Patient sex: M
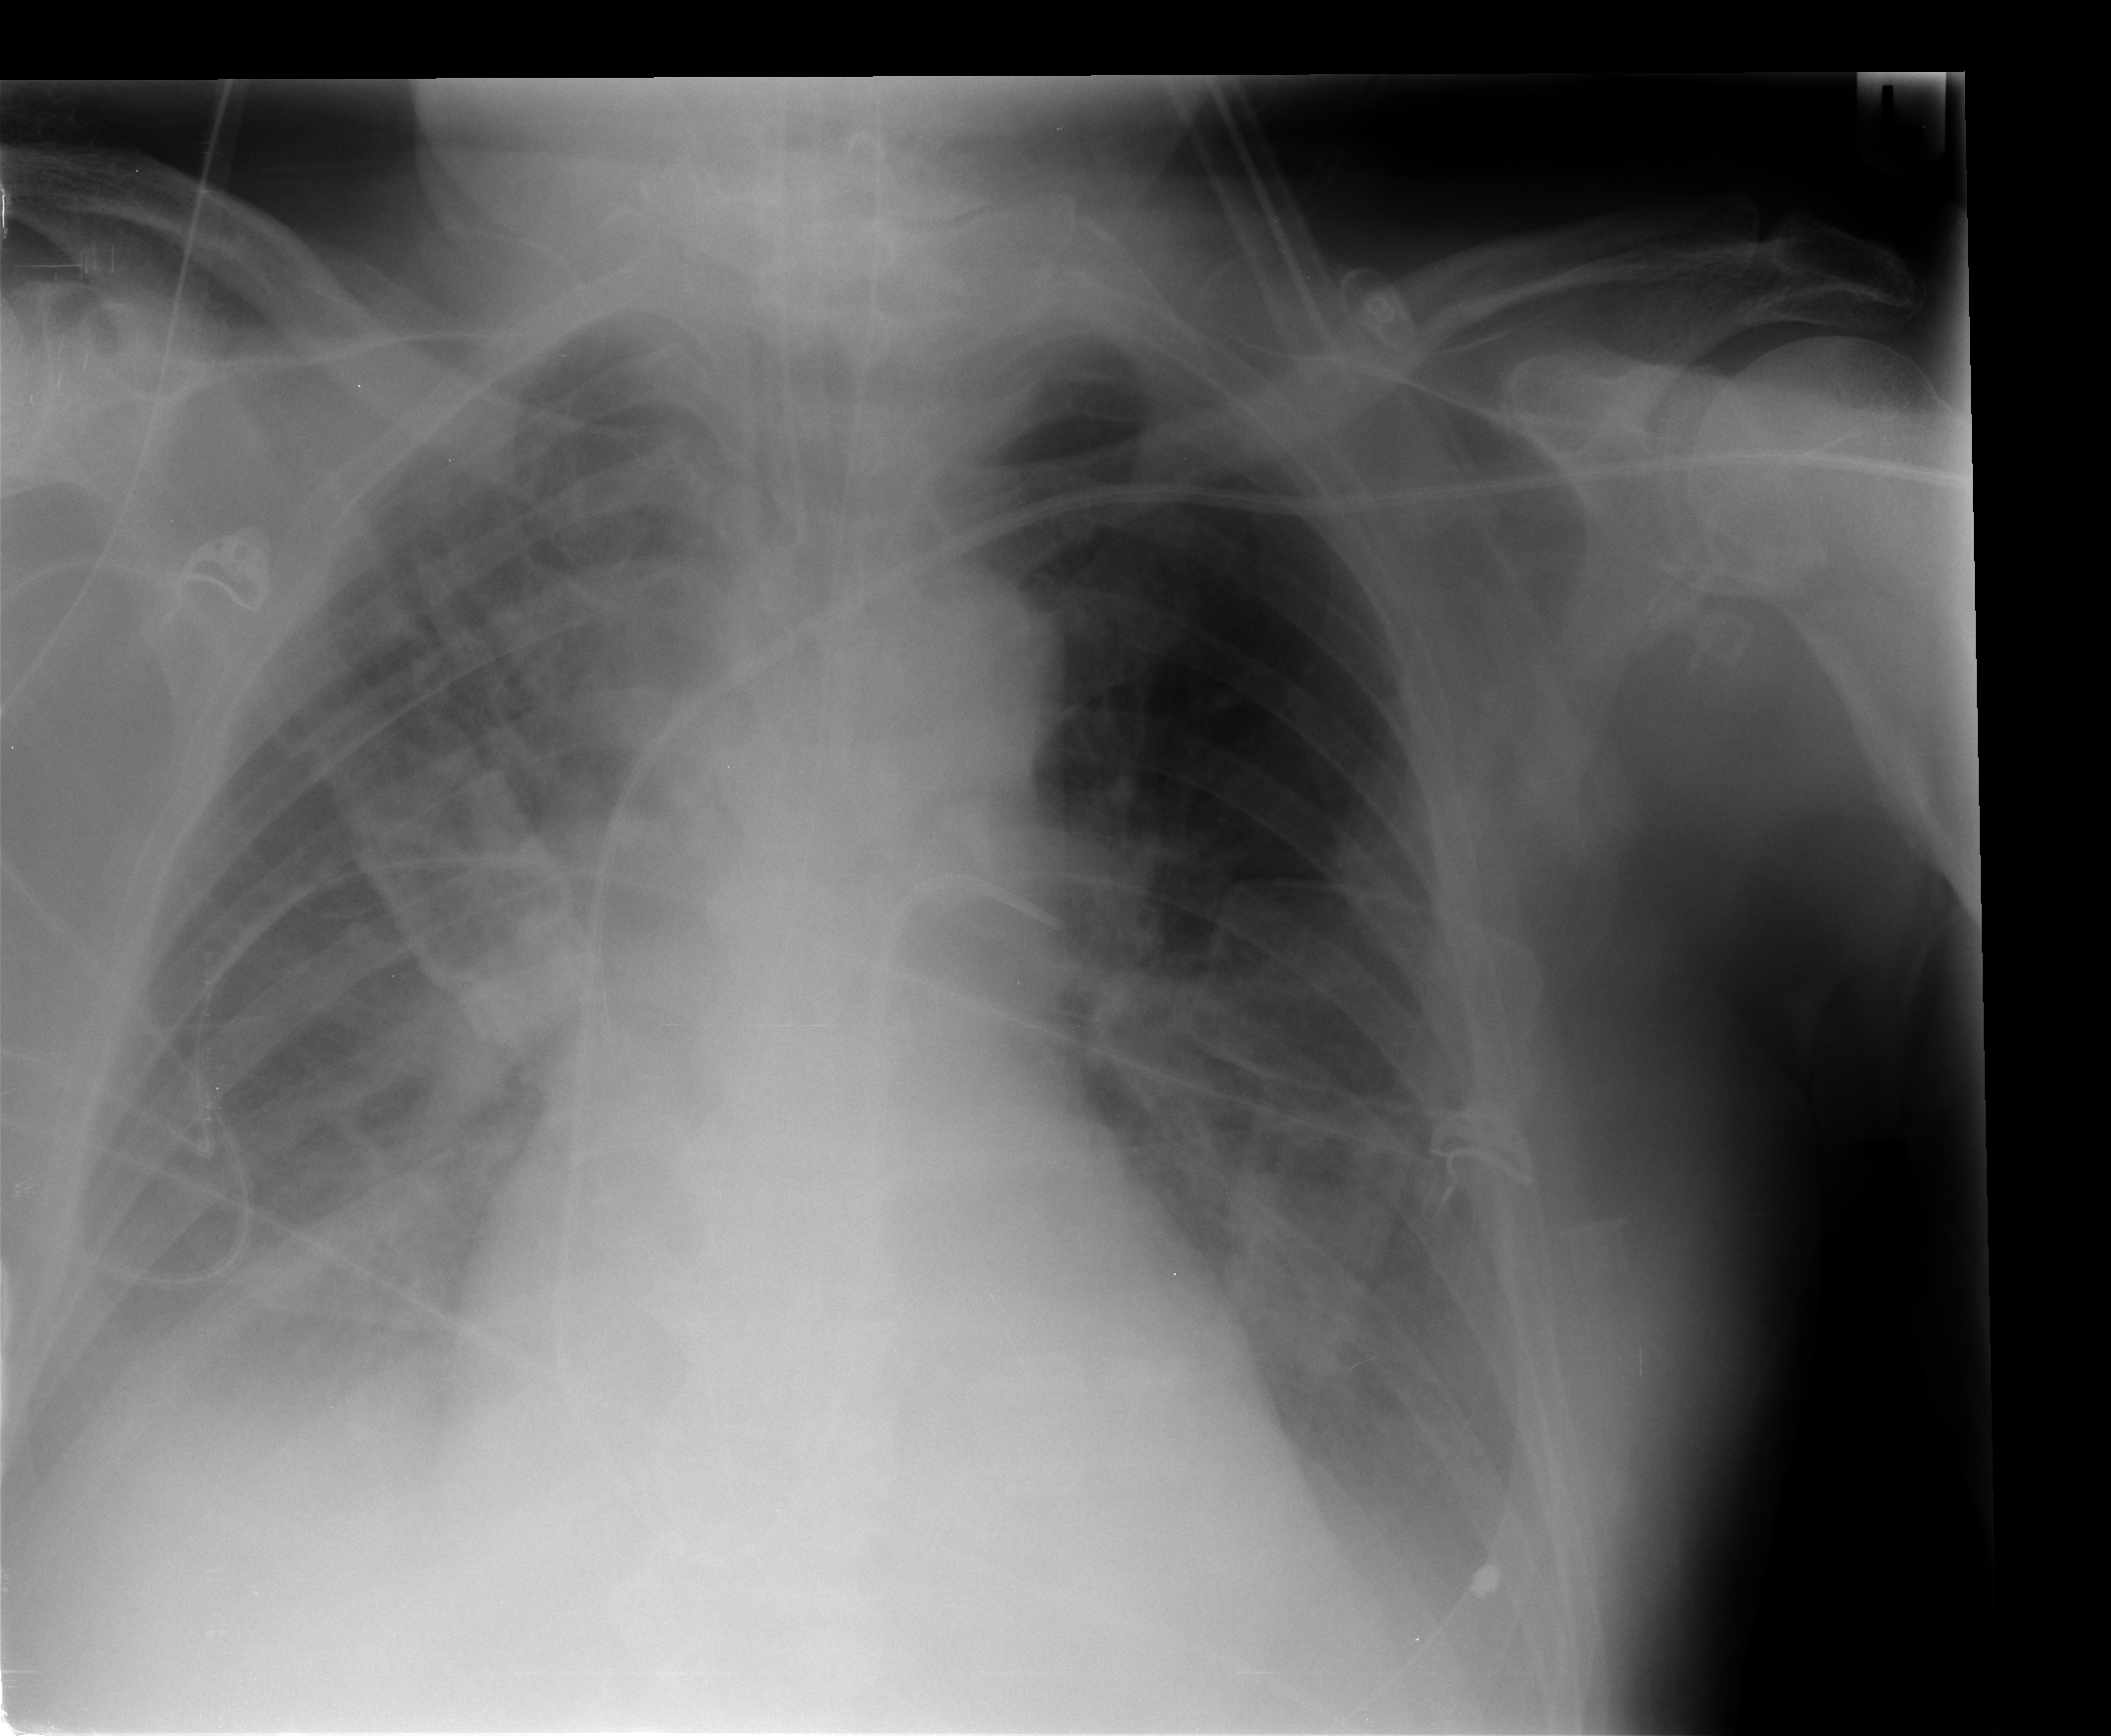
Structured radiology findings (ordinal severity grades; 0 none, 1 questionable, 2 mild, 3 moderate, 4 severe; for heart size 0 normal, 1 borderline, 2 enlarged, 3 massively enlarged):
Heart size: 2
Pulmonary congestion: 1
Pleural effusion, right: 3
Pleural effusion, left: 2
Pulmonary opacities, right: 1
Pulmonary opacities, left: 0
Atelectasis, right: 2
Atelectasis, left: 2